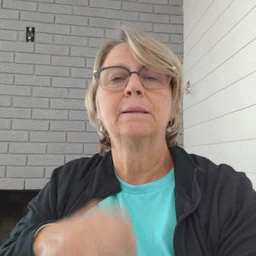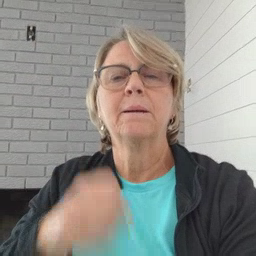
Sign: hat